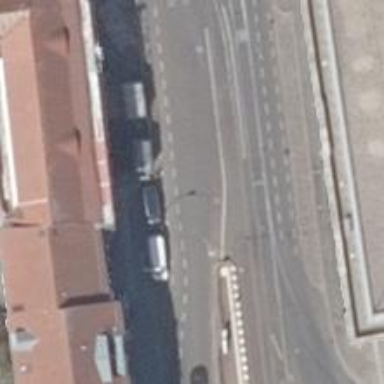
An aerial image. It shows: Taxi stand.